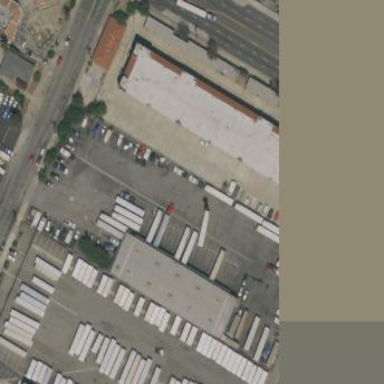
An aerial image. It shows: Warehouse building.